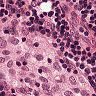
Metastatic tissue present: no